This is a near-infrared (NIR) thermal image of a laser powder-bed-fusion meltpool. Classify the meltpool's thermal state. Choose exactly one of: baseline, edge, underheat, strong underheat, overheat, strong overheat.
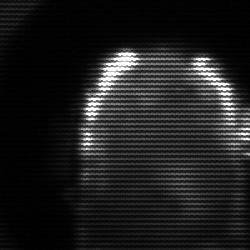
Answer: baseline